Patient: sex M, age 70
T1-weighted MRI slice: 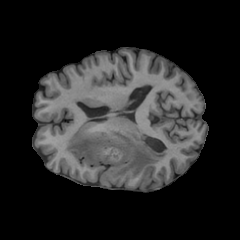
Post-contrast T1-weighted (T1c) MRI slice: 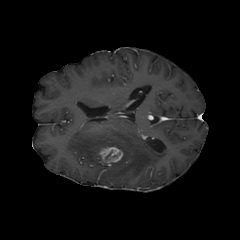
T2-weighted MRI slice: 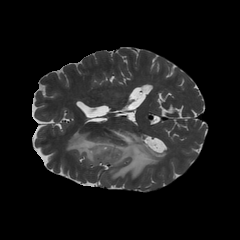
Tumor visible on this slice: yes
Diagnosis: Glioblastoma, IDH-wildtype
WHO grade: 4